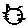
Label: cat